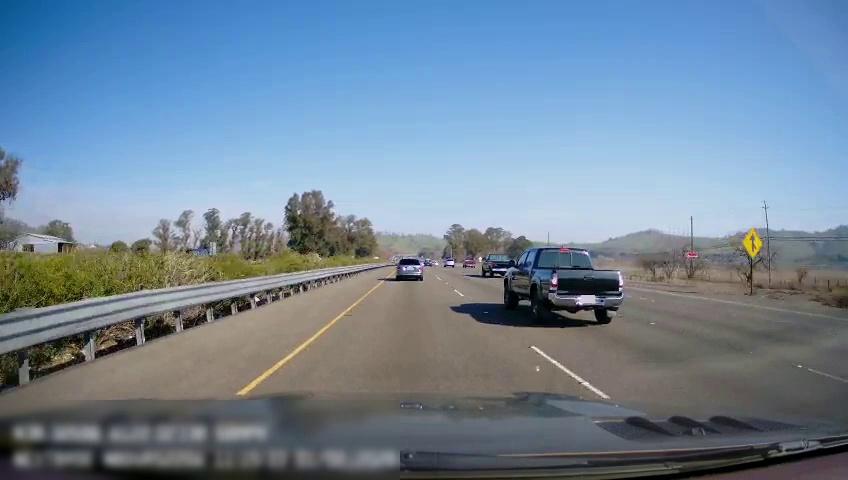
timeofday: Day
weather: Sunny
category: Drivable Space
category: Vehicles | Car
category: Vehicles | Truck
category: Vehicles | Truck
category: Vehicles | SUV
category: Vehicles | Truck
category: Vehicles | SUV
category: Lanes | Current Lane
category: Lanes | Current Lane
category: Lanes | Alternate Lane
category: Lanes | Alternate Lane
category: Traffic | Signs